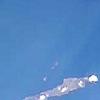
Label: water